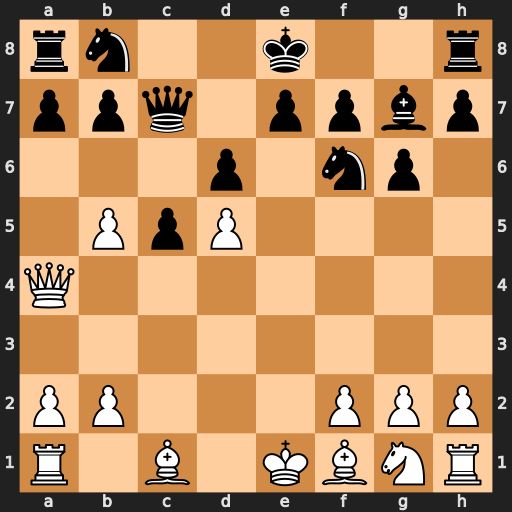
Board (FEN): rn2k2r/ppq1ppbp/3p1np1/1PpP4/Q7/8/PP3PPP/R1B1KBNR
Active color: w
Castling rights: KQkq
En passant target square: -
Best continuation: b6+ Qd7 Bb5